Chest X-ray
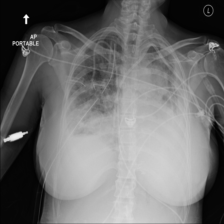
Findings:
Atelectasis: positive
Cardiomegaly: negative
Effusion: positive
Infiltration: positive
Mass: negative
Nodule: negative
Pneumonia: negative
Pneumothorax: negative
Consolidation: negative
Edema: negative
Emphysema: negative
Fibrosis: negative
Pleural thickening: negative
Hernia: negative